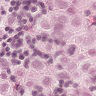
Metastatic tissue present: yes